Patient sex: F
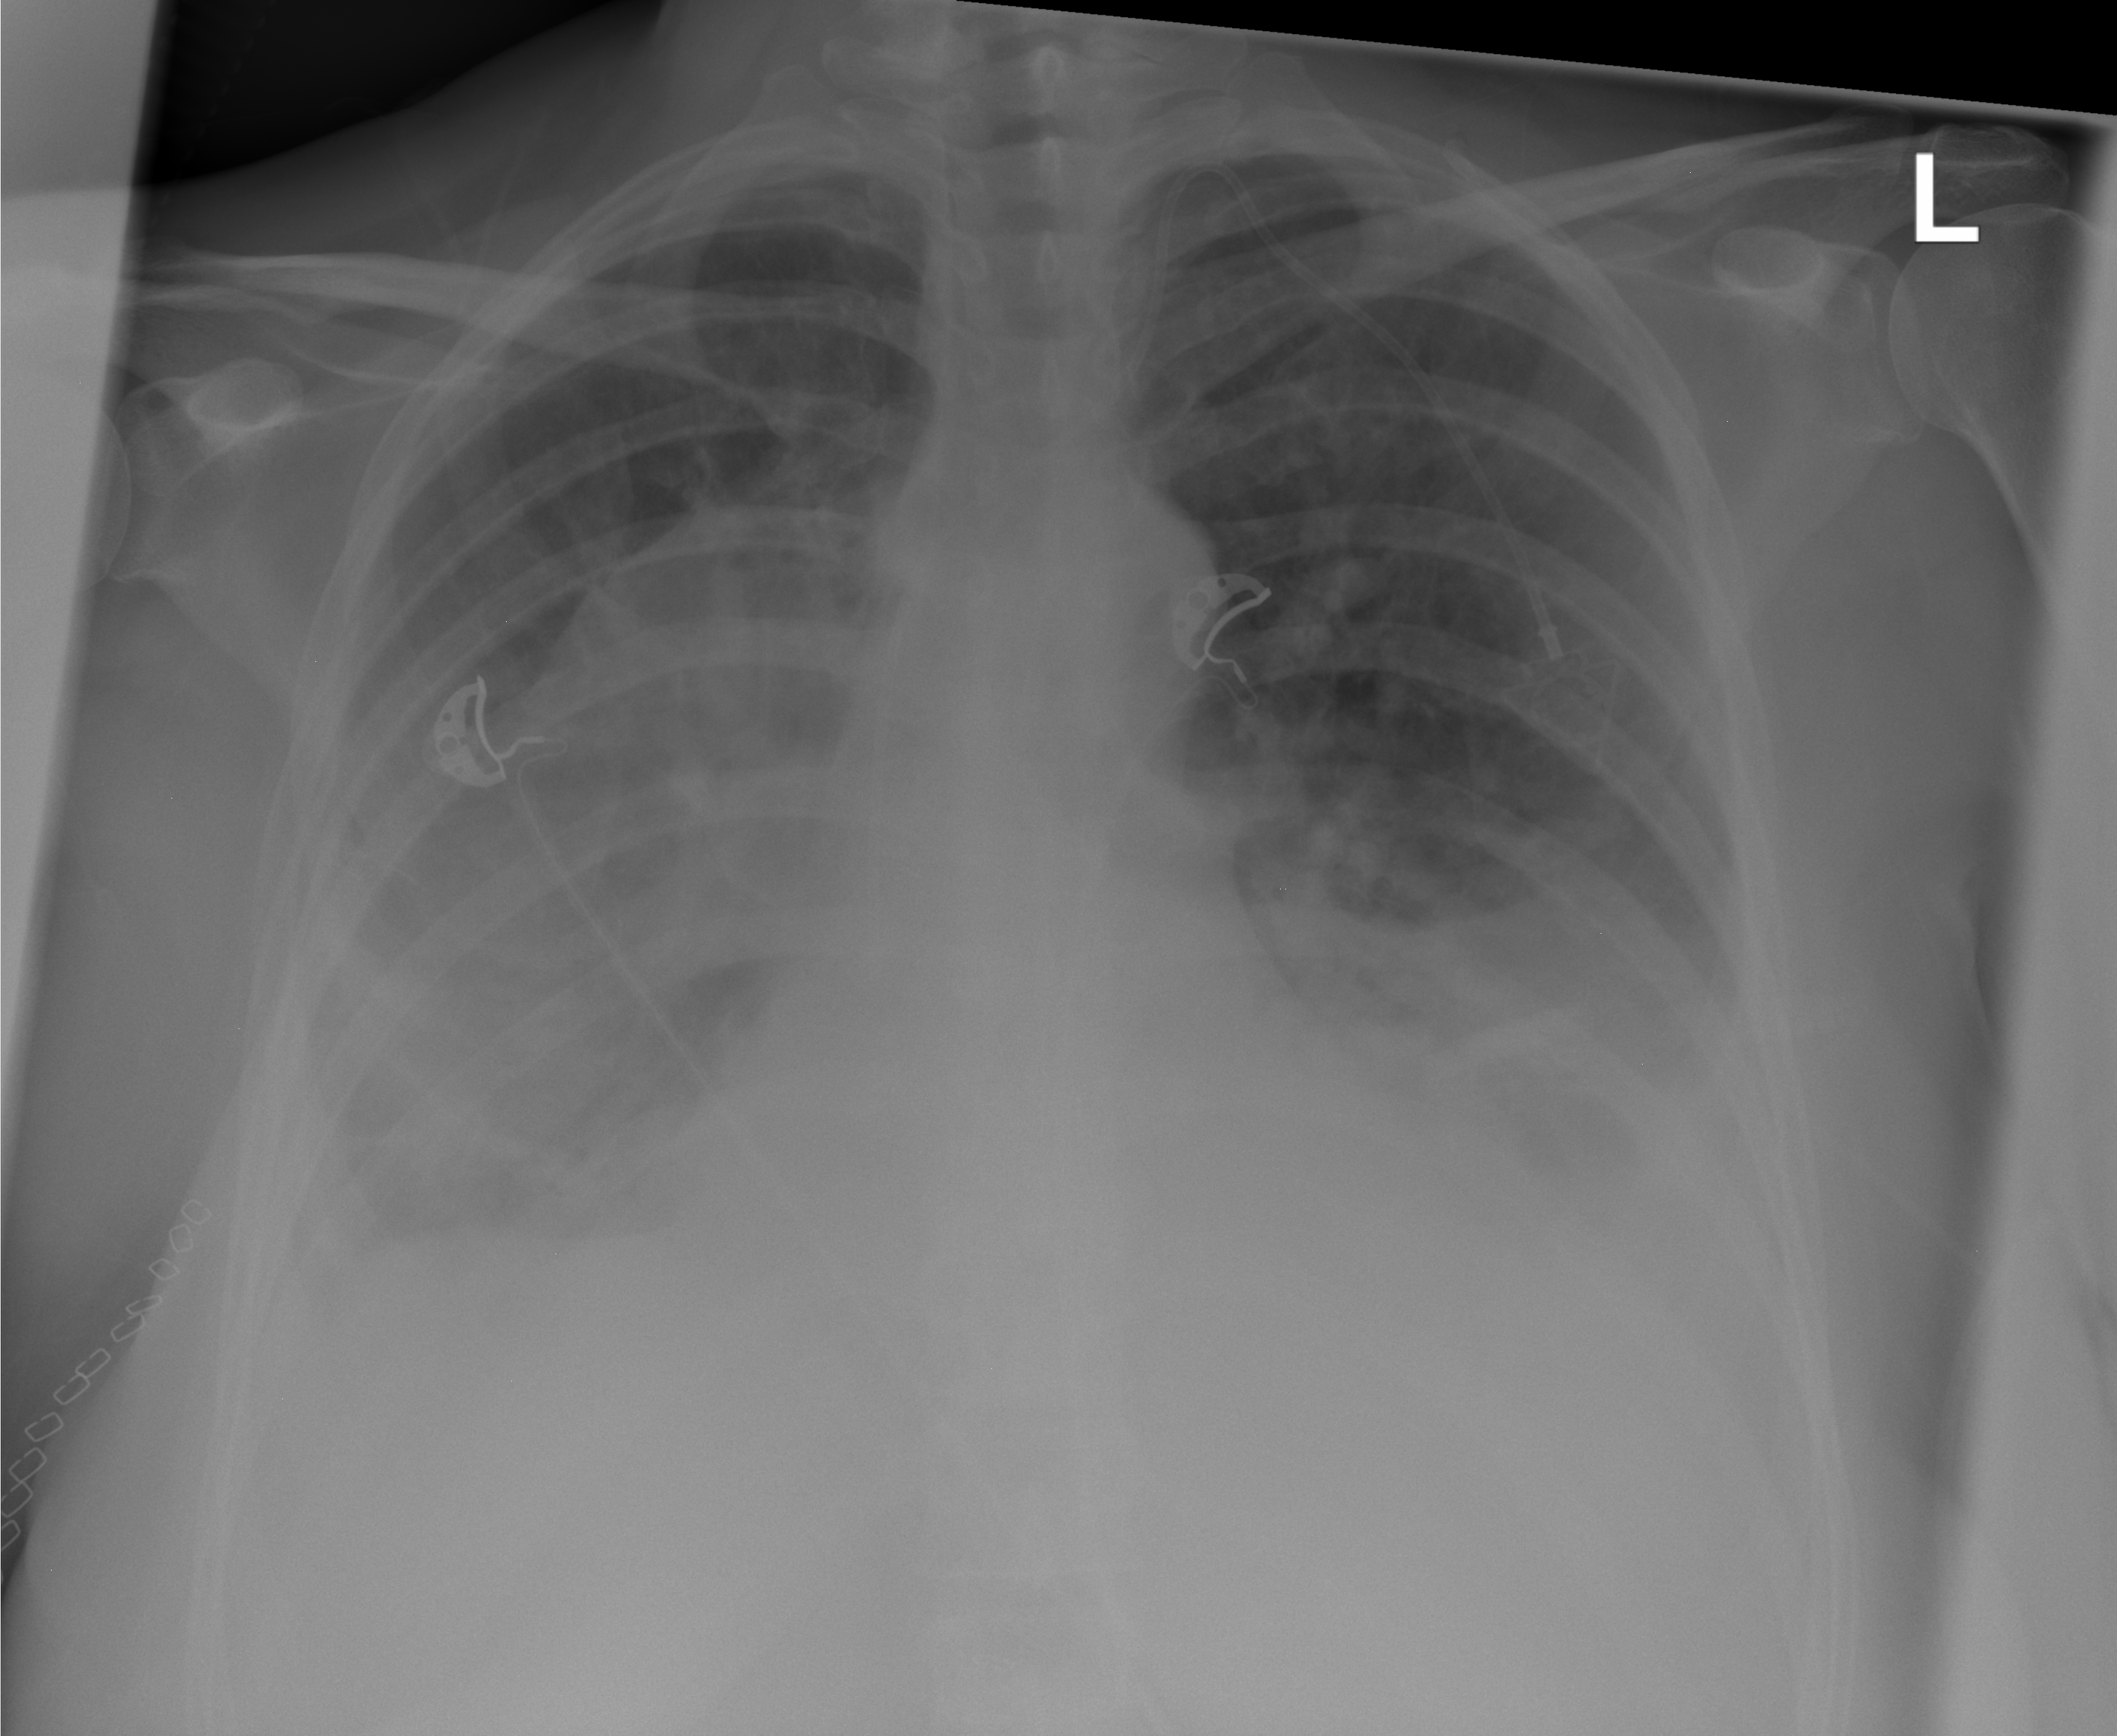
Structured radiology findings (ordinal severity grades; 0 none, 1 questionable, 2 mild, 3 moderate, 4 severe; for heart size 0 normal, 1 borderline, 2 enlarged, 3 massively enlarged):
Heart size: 2
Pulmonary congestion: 2
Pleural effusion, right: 3
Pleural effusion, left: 3
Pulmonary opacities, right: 3
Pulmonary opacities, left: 2
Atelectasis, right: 3
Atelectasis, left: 3